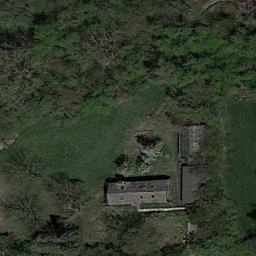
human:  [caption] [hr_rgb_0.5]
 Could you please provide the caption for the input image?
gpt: Several buildings are in sparse residential .

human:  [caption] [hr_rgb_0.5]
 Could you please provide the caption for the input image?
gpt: There are several houses of various sizes and many green trees in a sparse residential area .

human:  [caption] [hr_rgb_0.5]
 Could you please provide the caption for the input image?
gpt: There is a house with a black roof on the lawn .

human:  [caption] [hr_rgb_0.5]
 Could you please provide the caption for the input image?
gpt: The sparse residential is on the grass next to some trees .

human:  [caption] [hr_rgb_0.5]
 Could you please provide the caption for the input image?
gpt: A sparse residential area with some green trees and two black buildings .